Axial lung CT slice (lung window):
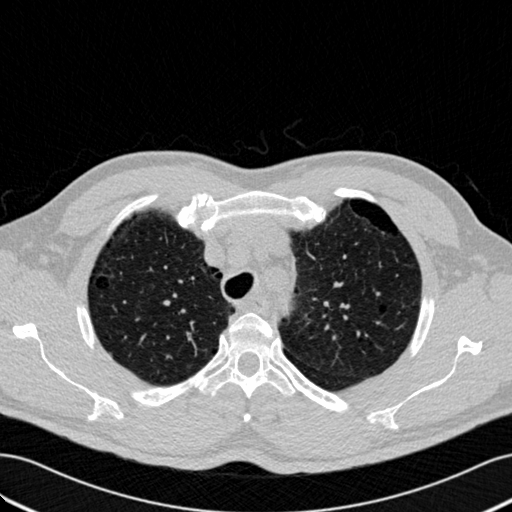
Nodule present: no